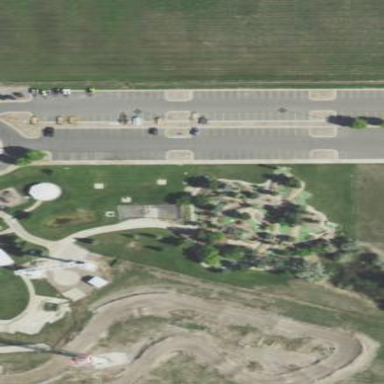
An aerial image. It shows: Miniature golf course.